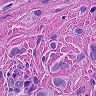
Metastatic tissue present: yes